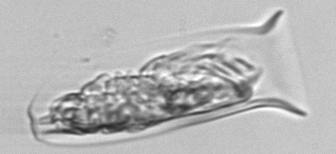
Label: Tintinnina